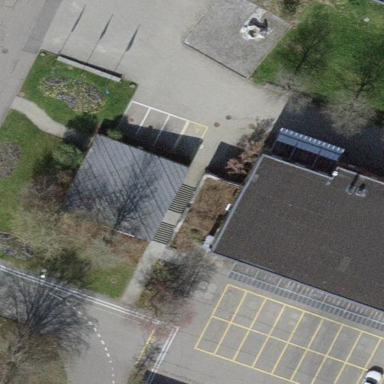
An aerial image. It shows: Shed designated for bicycle parking.